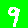
Digit: 9